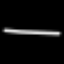
Label: line